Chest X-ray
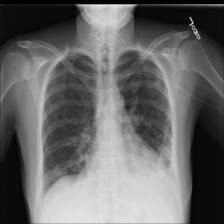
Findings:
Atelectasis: negative
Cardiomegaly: negative
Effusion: negative
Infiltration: negative
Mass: negative
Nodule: negative
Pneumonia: negative
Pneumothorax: positive
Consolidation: negative
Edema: negative
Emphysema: negative
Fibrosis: negative
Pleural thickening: negative
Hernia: negative